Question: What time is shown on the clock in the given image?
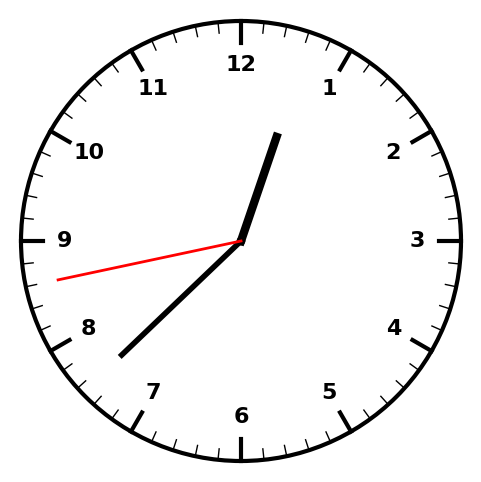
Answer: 12:37:43